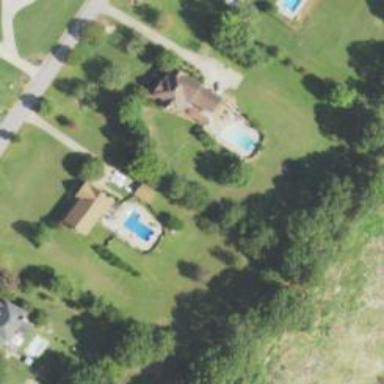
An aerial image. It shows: Swimming pool located in leisure land.